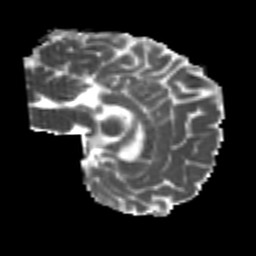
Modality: MD
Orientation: sagittal
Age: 22
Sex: male
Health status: healthy
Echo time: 0.074 s